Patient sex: M
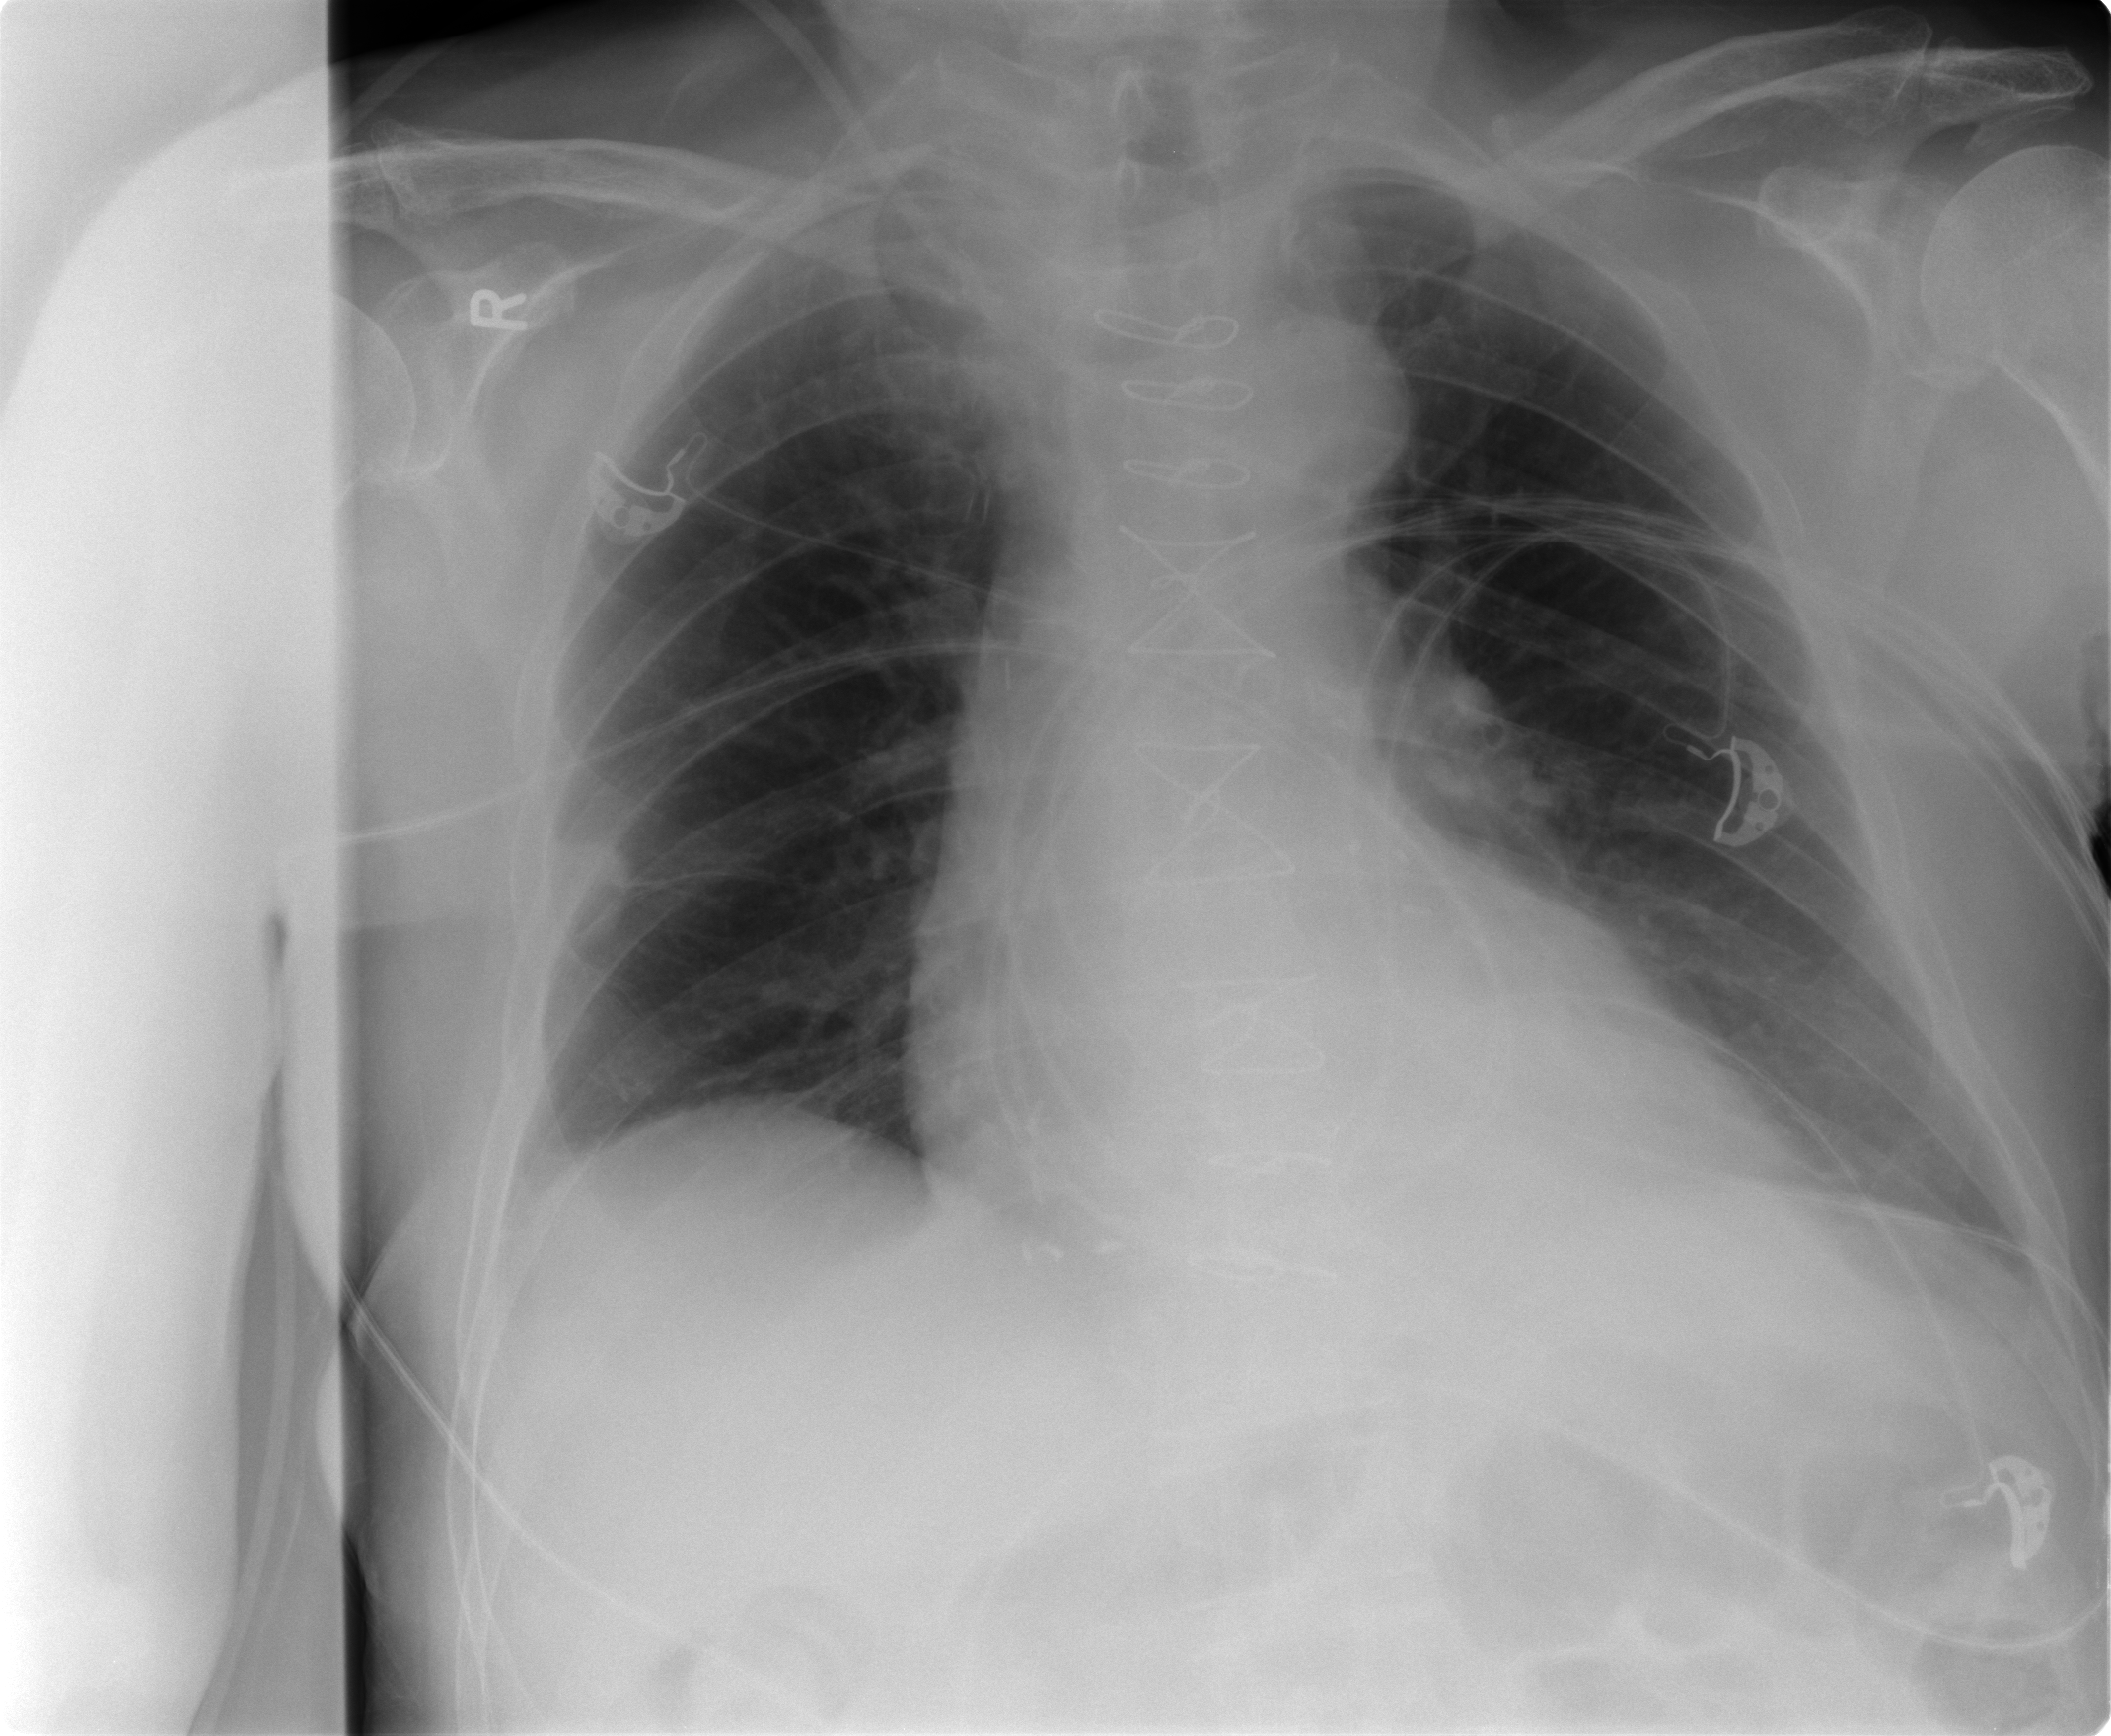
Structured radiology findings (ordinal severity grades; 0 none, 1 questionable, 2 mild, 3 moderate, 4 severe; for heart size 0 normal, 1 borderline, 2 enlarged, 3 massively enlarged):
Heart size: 2
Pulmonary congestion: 1
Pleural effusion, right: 1
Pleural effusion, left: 1
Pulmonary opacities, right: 0
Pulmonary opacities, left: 0
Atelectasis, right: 0
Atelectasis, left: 2